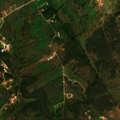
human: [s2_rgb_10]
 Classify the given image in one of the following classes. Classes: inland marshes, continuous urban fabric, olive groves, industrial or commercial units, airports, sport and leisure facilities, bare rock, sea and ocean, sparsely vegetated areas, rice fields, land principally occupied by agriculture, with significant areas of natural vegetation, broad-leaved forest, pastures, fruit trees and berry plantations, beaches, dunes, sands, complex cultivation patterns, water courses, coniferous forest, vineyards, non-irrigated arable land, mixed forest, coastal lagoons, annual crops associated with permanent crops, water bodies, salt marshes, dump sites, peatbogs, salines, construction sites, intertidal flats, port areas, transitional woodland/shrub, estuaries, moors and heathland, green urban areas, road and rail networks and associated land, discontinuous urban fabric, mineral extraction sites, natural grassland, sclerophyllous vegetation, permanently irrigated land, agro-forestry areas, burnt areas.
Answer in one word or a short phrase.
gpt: sclerophyllous vegetation